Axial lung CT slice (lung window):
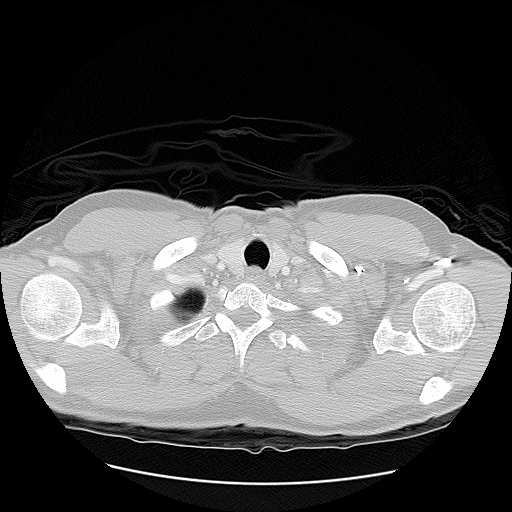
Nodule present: no